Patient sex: F
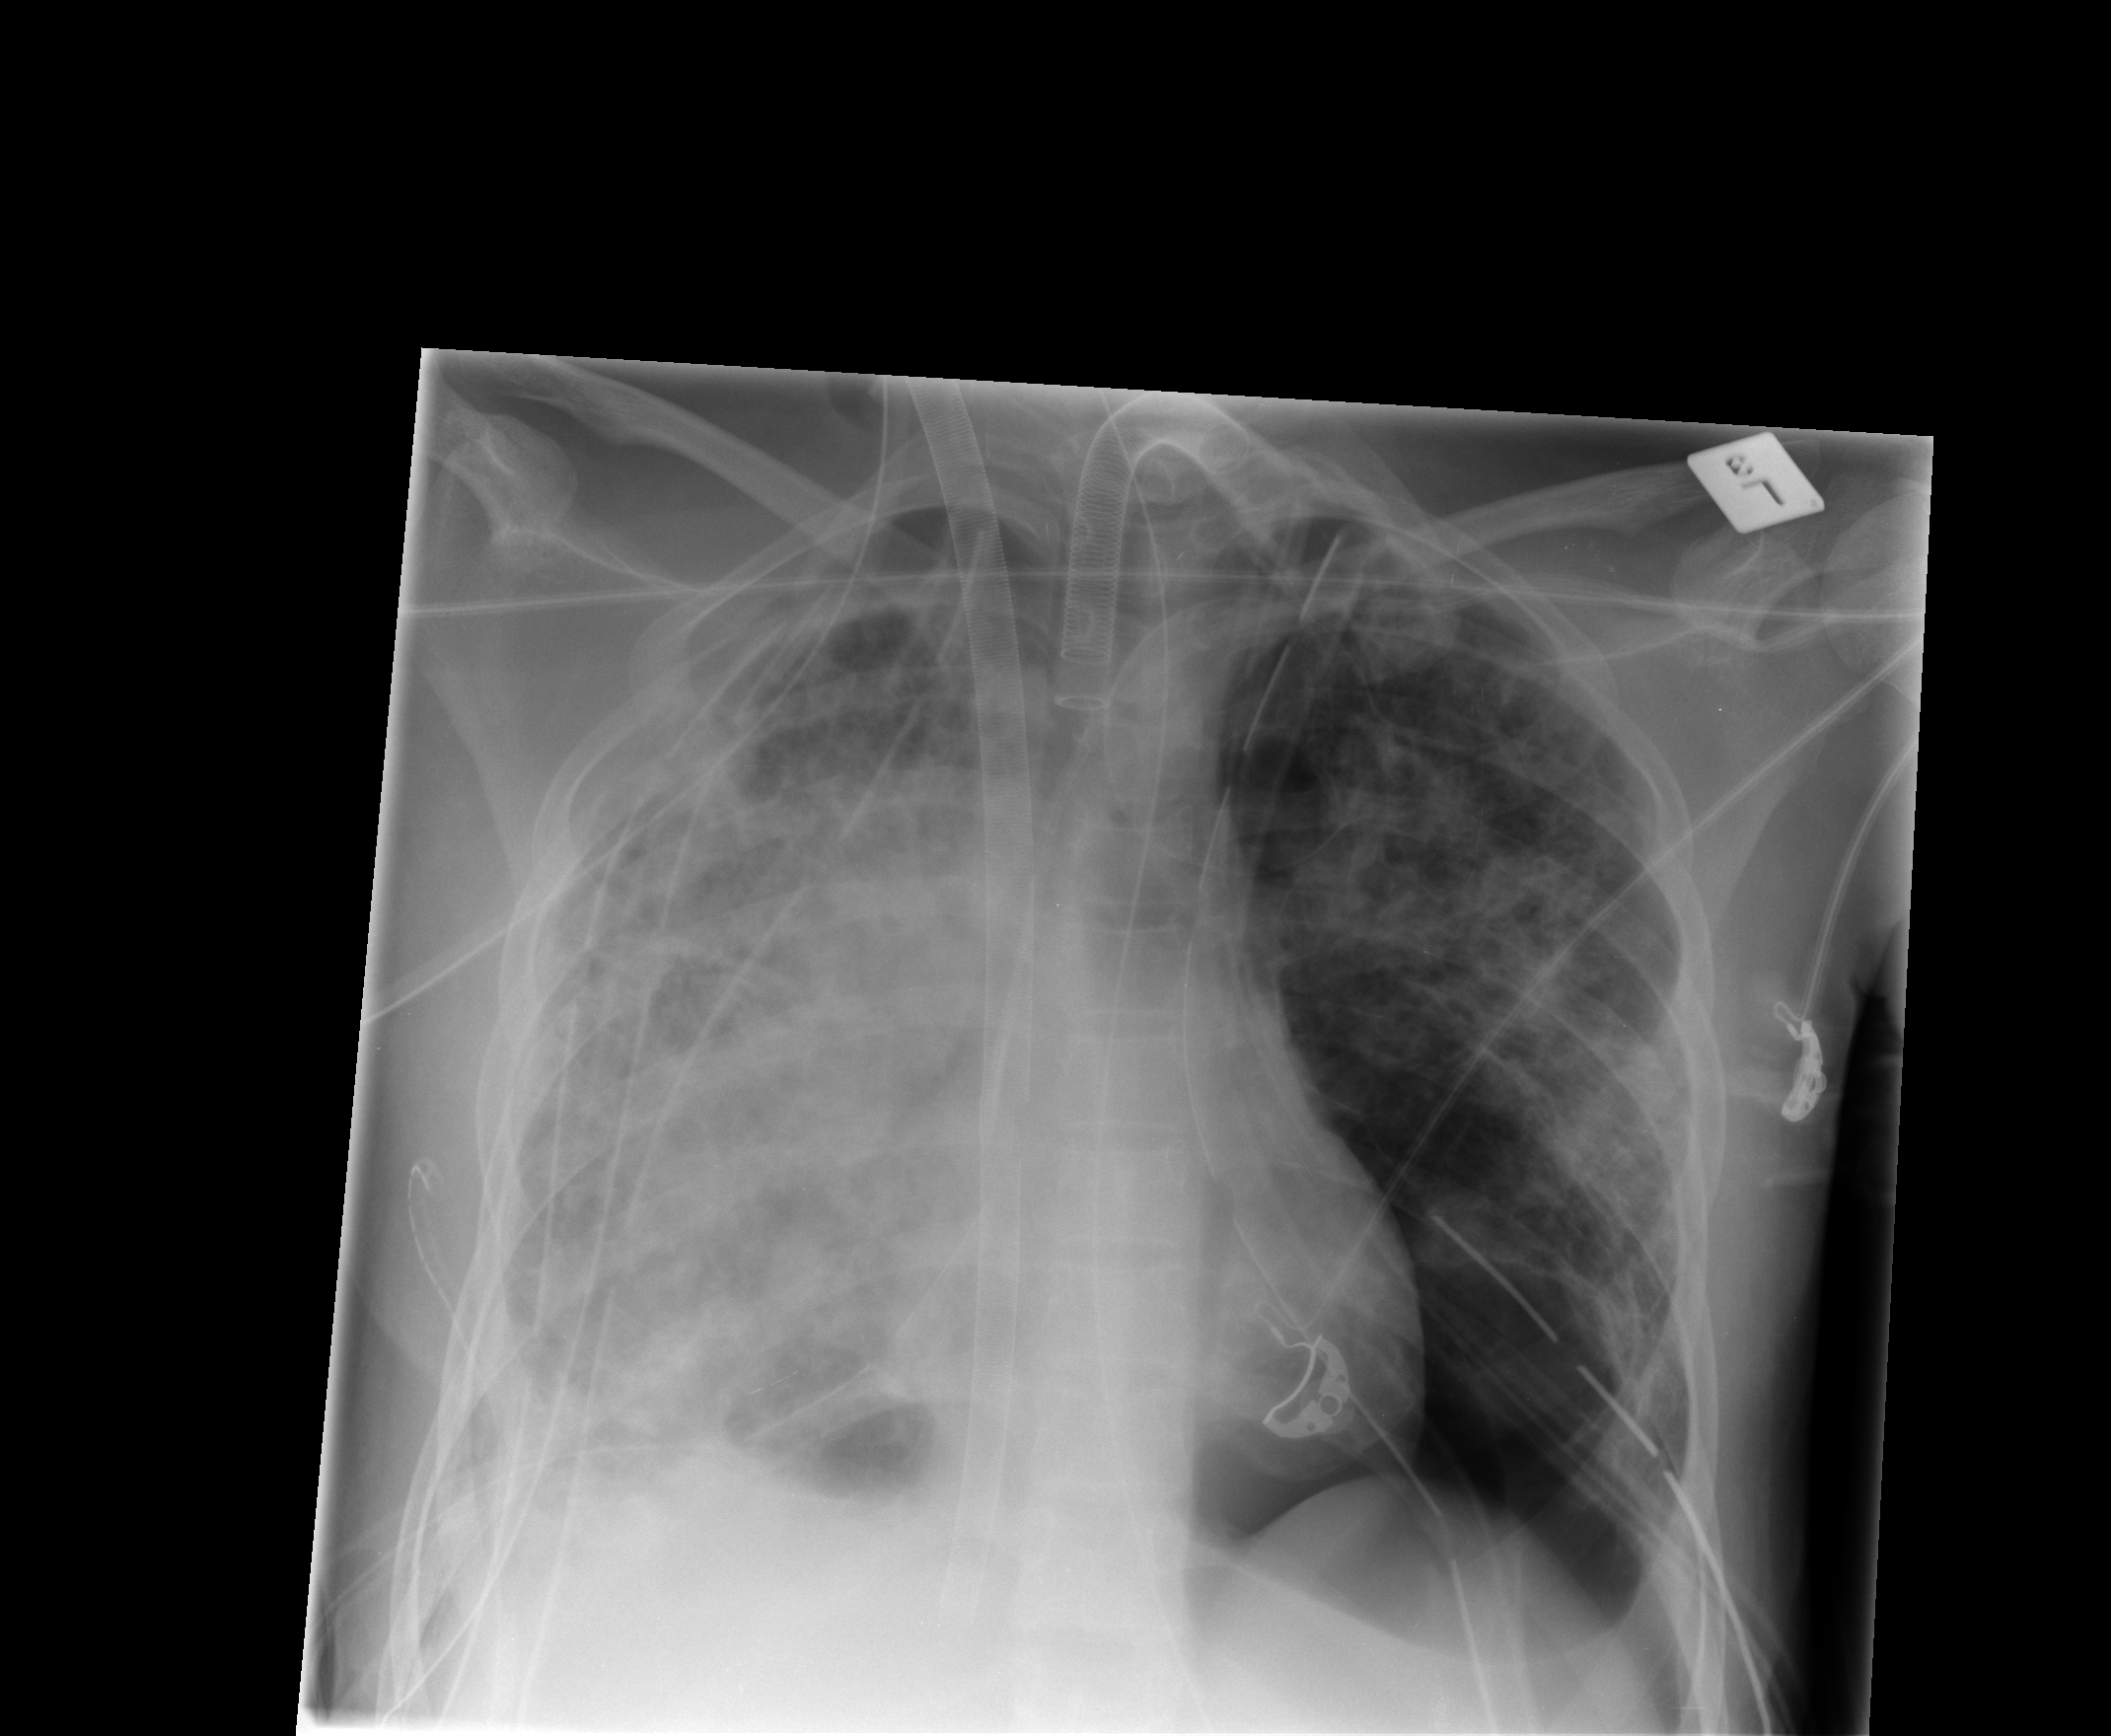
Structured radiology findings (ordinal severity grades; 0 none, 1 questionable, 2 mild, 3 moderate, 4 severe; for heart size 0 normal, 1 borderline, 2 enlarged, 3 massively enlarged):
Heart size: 0
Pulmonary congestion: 0
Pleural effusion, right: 0
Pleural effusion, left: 1
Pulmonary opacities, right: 4
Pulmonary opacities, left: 2
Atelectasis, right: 3
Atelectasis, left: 0